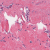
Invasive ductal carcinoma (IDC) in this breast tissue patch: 0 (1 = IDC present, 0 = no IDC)